Question: I have created a stacked area plot with and added at some positions on the 'x-axis'.
I now want to name the that are separated by these vertical lines. An example of it could look like it is shown on the example plot. Other solutions are also welcome.
I have a vector of 'breaks (x-axis)' and a vector of the names for the intervals.
'''
library(ggplot2)
d <- read.delim(...)
x_breaks = c(-3999,1,599,4076,7557,11556)
png(output, width=800, height=400)
ggplot(d, aes(x=p, y=c, group=Groups, fill=Groups)) +
geom_area(position="stack") +
opts(title="testtestest",
...) +
scale_x_continuous(expand=c(0,0), breaks=x_breaks) +
scale_y_continuous(expand=c(0,0)) +
geom_vline(xintercept=x_breaks[which(x_breaks != min(x_breaks) & x_breaks != max(x_breaks))])
dev.off()
'''

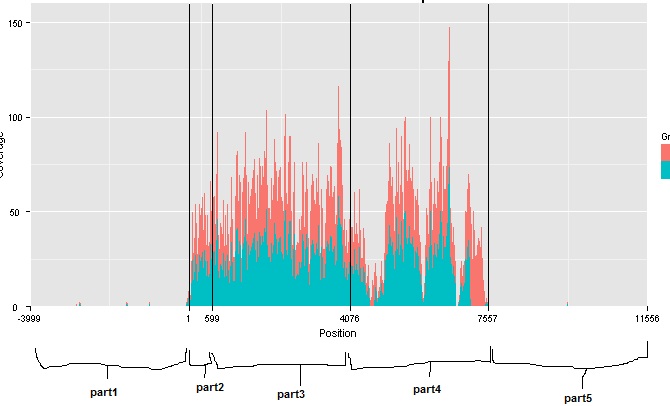
Answer: Without data, it's a bit hard to reproduce your example (your breaks, etc). But the following should get you started.
One fairly straightforward solution is to use ggplot2's 'annotate()' function to add text annotations to the plot panel midway between the vertical lines.
'''
# Load packages
library (ggplot2)
library(grid)
# Some data
df = data.frame(x = 1:10, y = 1:10)
# Base plot
p <- ggplot(df, aes(x,y)) + geom_point() +
scale_x_continuous(limits = c(0, 11), expand = c(0,0)) +
geom_vline(xintercept = 3) + geom_vline(xintercept = 7)
# Add the annotations
p + annotate("text", x = .5*(0+3), y = 11, label = "Part 1") +
annotate("text", x = .5*(3+7), y = 11, label = "Part 2") +
annotate("text", x = .5*(7+11), y = 11, label = "Part 3")
'''
The result is:

Or a solution that is close to your example plot as far as the annotations are concerned. It uses 'annotation_custom()' to draw lines and to position text outside the plot panel. Even though the annotations are drawn outside the plot panel, the positioning of the annotations is in terms of the data coordinates. The bottom margin in the base plot is widened to give room for the annotations. The solution requires code to override ggplot's clipping of plot elements to the plot panel.
'opts' is deprecated; using 'theme' instead.
'''
# Base plot
p <- ggplot(df, aes(x,y)) + geom_point() +
scale_x_continuous(limits = c(0, 11), expand = c(0,0)) +
geom_vline(xintercept = 3) + geom_vline(xintercept = 7) +
theme(plot.margin = unit(c(1,1,4,1), "lines"))
# Create the text Grobs
Text1 = textGrob("Part 1")
Text2 = textGrob("Part 2")
Text3 = textGrob("Part 3")
# Add the annotations
# Segment 1
p1 = p +
annotation_custom(grob = linesGrob(), xmin = 0, xmax = 0, ymin = -1, ymax = -.75) +
annotation_custom(grob = linesGrob(), xmin = 0, xmax = 3, ymin = -1, ymax = -1) +
annotation_custom(grob = linesGrob(), xmin = 3, xmax = 3, ymin = -1, ymax = -.75) +
annotation_custom(grob = Text1, xmin = 0, xmax = 3, ymin = -1.25, ymax = -1.25)
# Segment 2
p1 = p1 +
annotation_custom(grob = linesGrob(), xmin = 3, xmax = 7, ymin = -1, ymax = -1) +
annotation_custom(grob = linesGrob(), xmin = 7, xmax = 7, ymin = -1, ymax = -.75) +
annotation_custom(grob = Text2, xmin = 3, xmax = 7, ymin = -1.25, ymax = -1.25)
# Segment 3
p1 = p1 +
annotation_custom(grob = linesGrob(), xmin = 7, xmax = 11, ymin = -1, ymax = -1) +
annotation_custom(grob = linesGrob(), xmin = 11, xmax = 11, ymin = -1, ymax = -.75) +
annotation_custom(grob = Text3, xmin = 7, xmax = 11, ymin = -1.25, ymax = -1.25)
# Code to override clipping
gt <- ggplot_gtable(ggplot_build(p1))
gt$layout$clip[gt$layout$name=="panel"] <- "off"
grid.draw(gt)
'''
The result is: